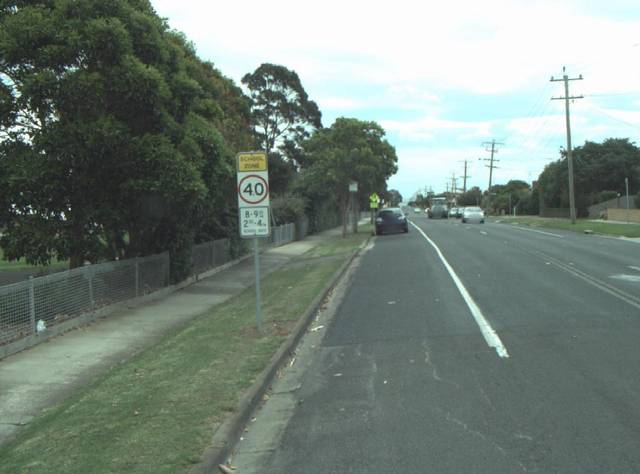
Region: Australia
Coordinates: -38.189, 144.464